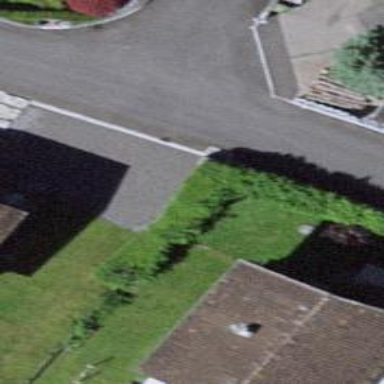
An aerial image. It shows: Hedge acting as barrier.